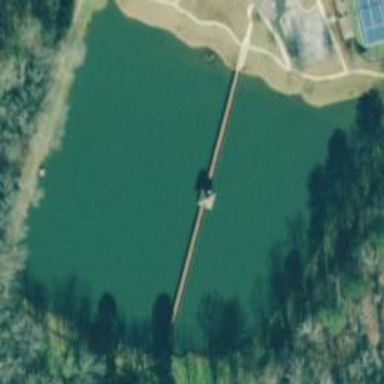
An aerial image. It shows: Serene pond surrounded by nature.